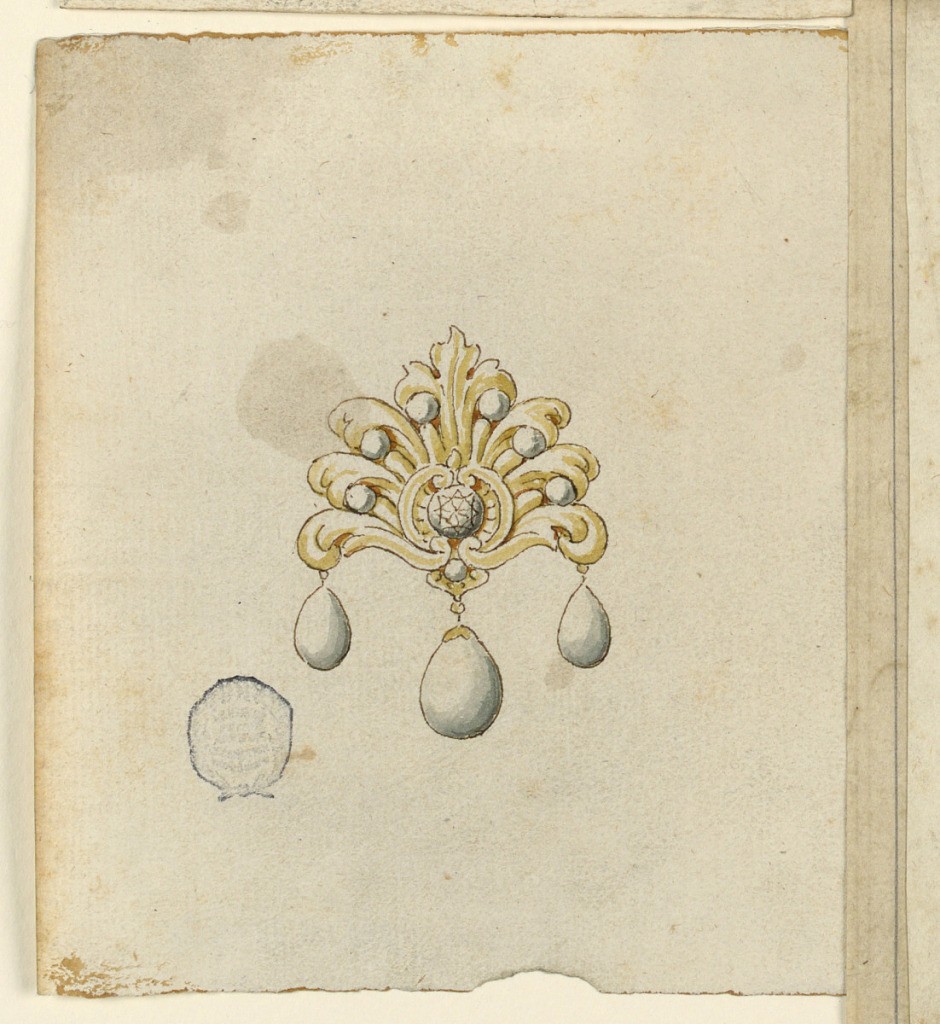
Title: Design for Brooch with Palmette and Escutcheon
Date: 16th century
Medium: Pen and ink, brush and watercolor, sepia on paper
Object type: Drawing
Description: A palmette framing an escutcheon, mainly formed by two upright volutes and containing a diamond. Bends of diamonds are in the intervals of the leaves. Pending are three pear-like diamonds.